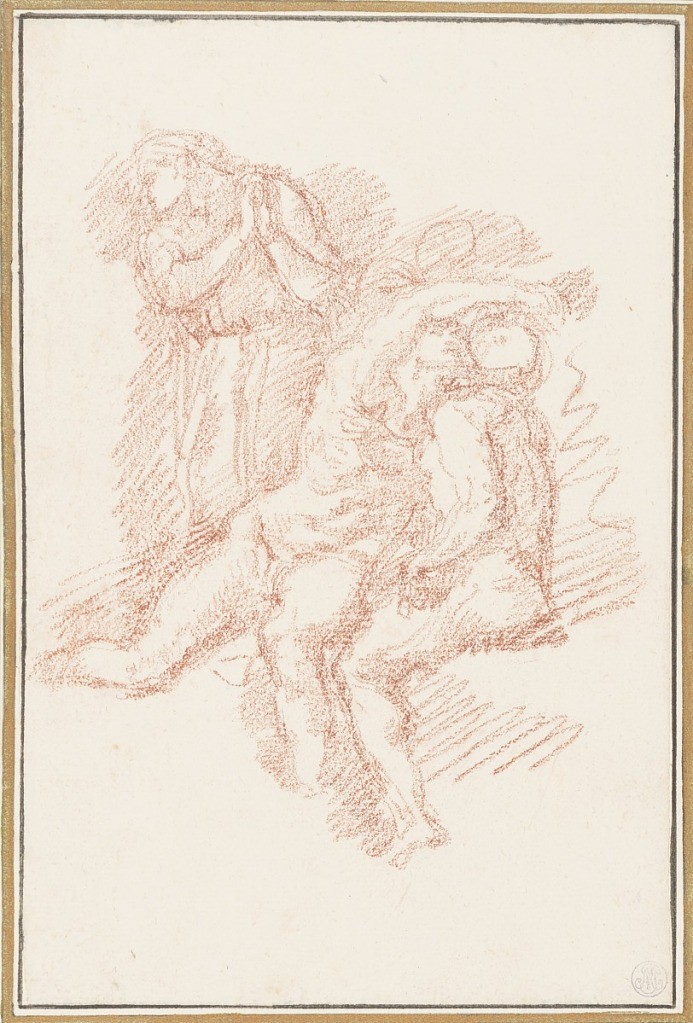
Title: Figures from Last Judgment
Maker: Jean-Robert Ango, French, active in Rome 1759 –1770, d. 1773
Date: ca. 1759–70
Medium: Red chalk on paper
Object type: Drawing
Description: Group of figures from the right side of The Last Judgment by Michelangelo.